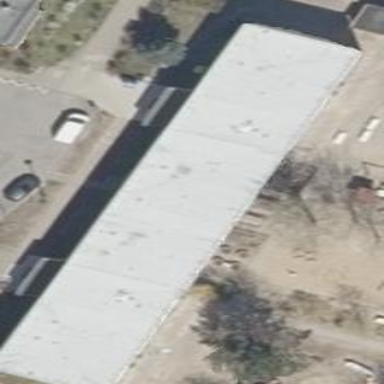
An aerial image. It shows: Flat-roofed kindergarten building.